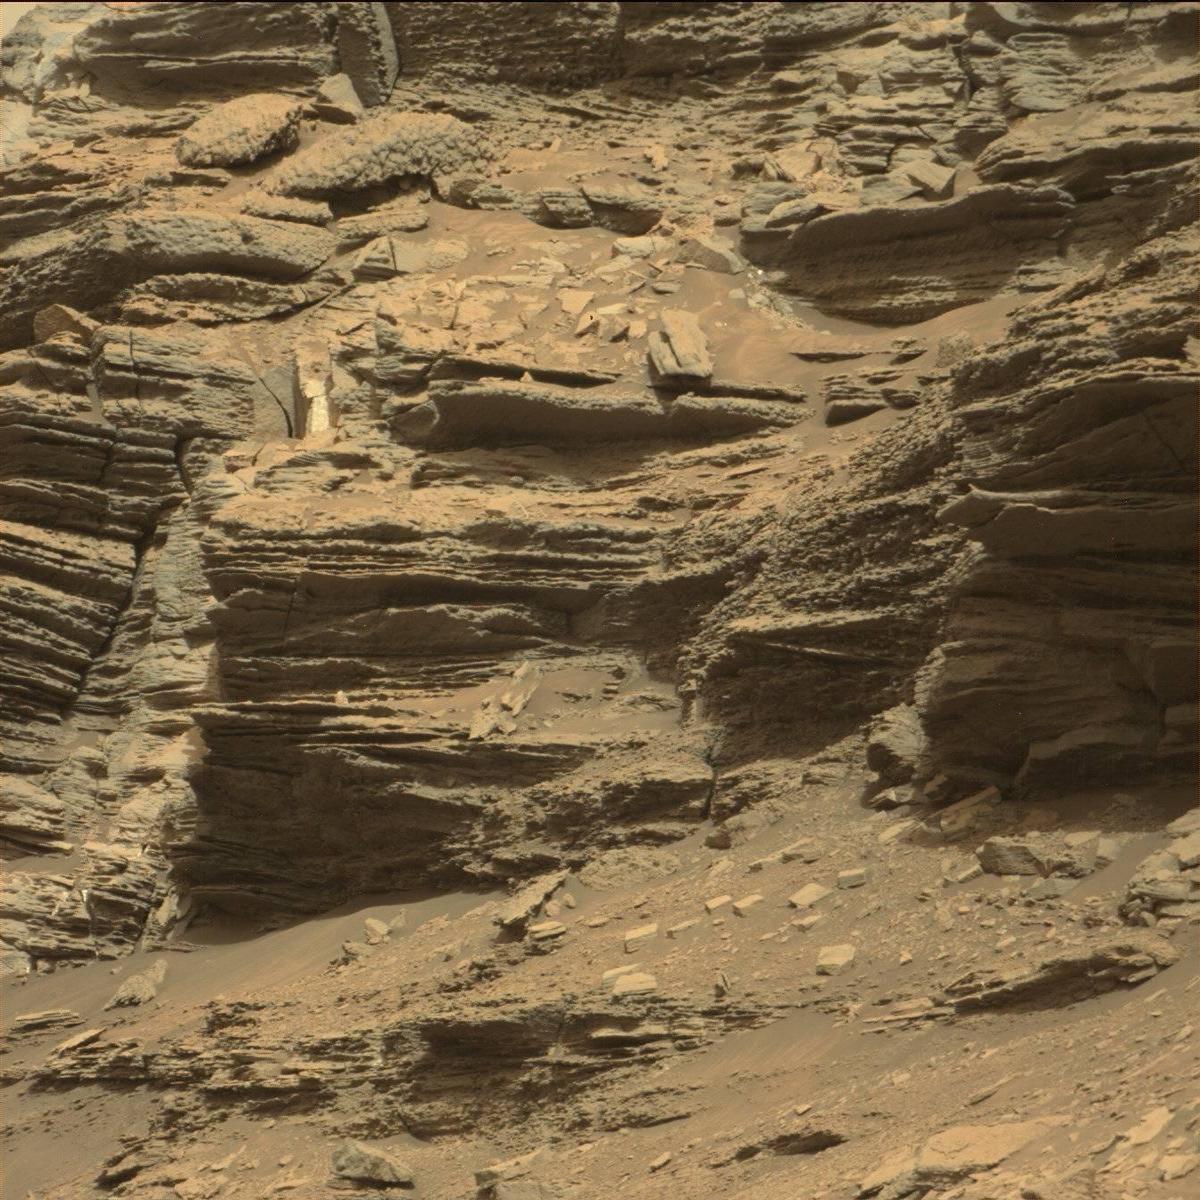
Terrain classes present: Bedrock, Sand / Soil, Sky